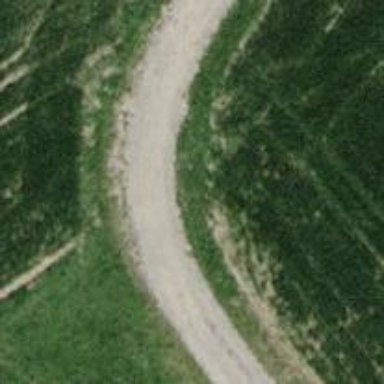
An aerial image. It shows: Gravel track with grade2 tracktype.